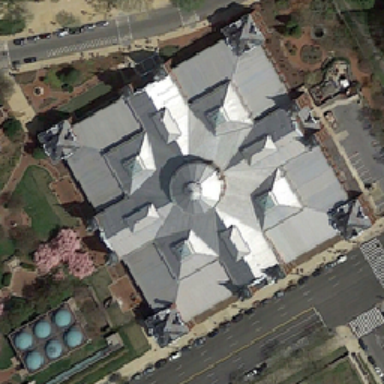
Next to the grey square convention center there are six blue reservoirs .